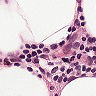
Metastatic tissue present: no